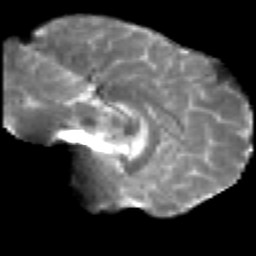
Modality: T2w
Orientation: sagittal
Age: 29
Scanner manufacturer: siemens
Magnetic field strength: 3 T
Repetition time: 2.2 s
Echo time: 0.084 s